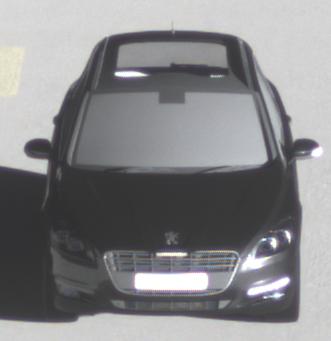
Make: Peugeot
Model: 508 SW 120 VTi
Detailed model: 508 (I) SW
Model produced from: 2011/03
Model produced until: 2014/05
Doors: 5
Color: black
Road condition: dry road
Daytime: sunrise or sunset
Contrast: high contrast